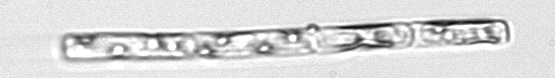
Label: Guinardia_delicatula